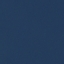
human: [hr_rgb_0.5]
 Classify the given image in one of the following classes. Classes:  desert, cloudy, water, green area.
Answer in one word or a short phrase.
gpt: water